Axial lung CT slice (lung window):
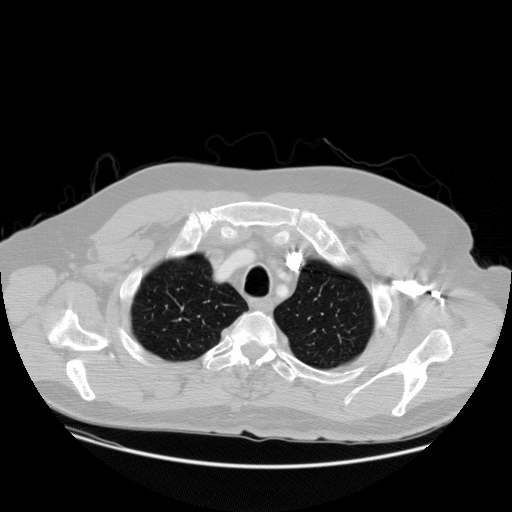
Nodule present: no